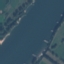
Land use / land cover class: River